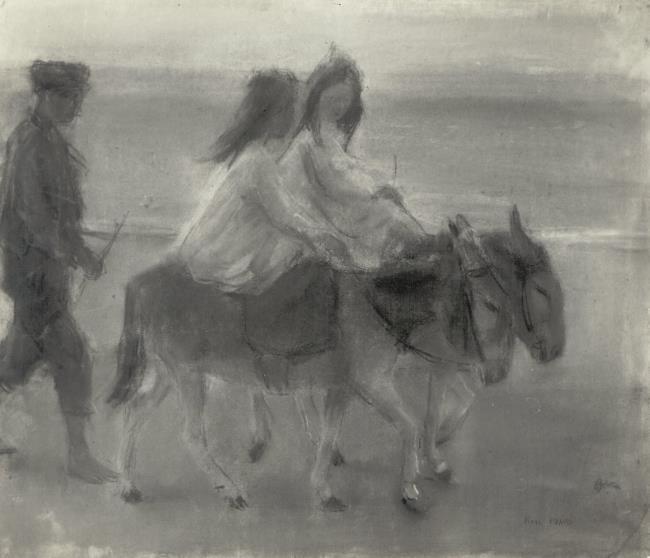
Title: Donkey riding on the beach
Artist: Isaac Israels
Earliest date: 1890
Latest date: 1895
Genre: drawing
Iconography: cattle
Keywords: genre, beach scene, donkey, girl, sea, boy, topography